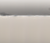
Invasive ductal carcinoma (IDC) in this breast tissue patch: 0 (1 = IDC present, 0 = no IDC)